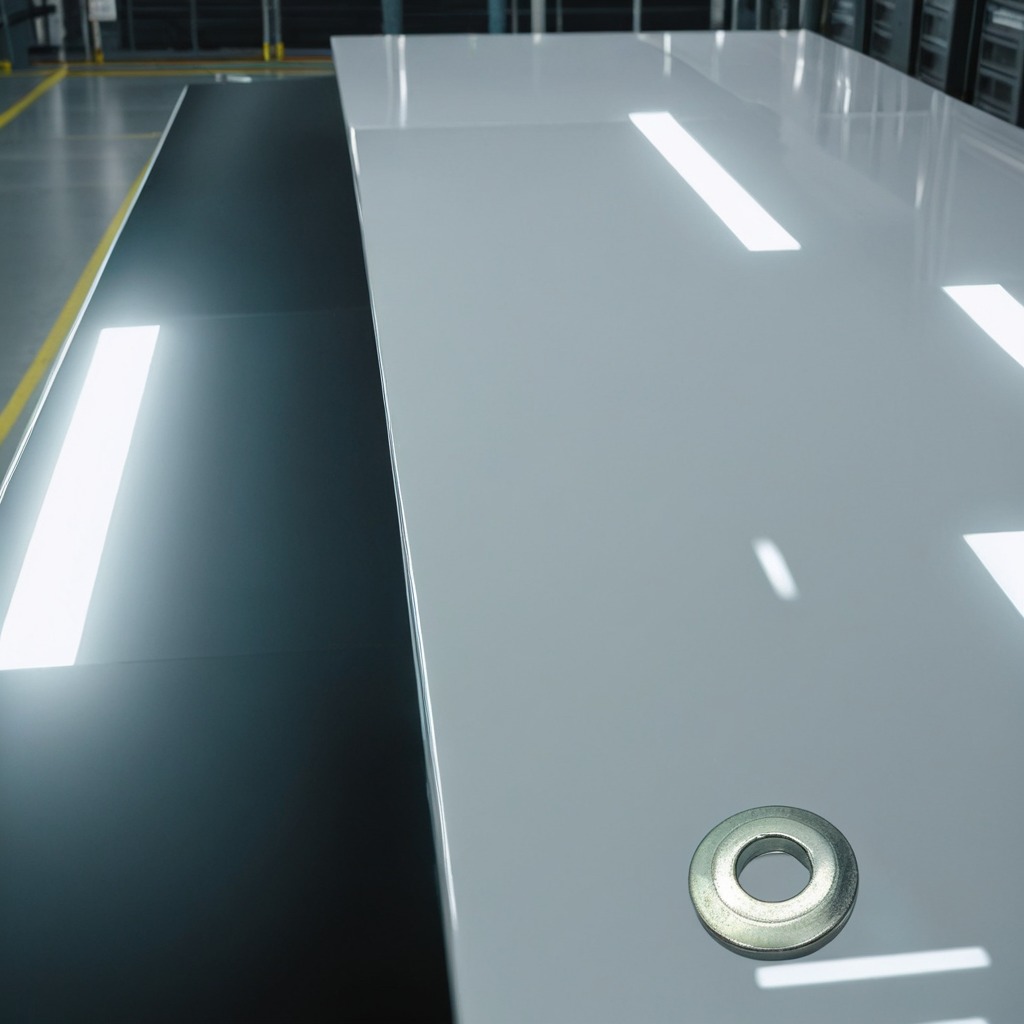
A flat metal washer is lying on the table.